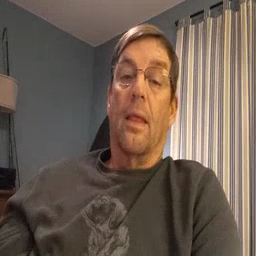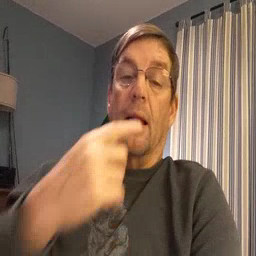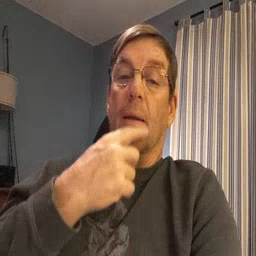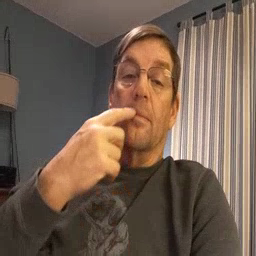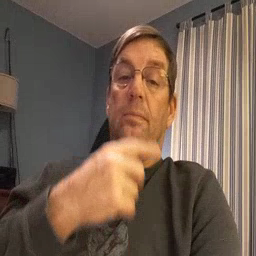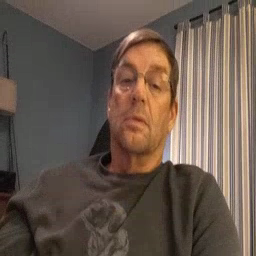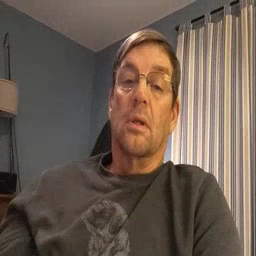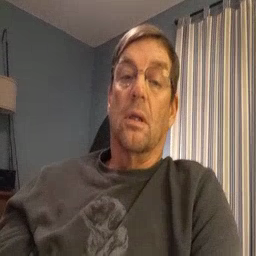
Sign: lips